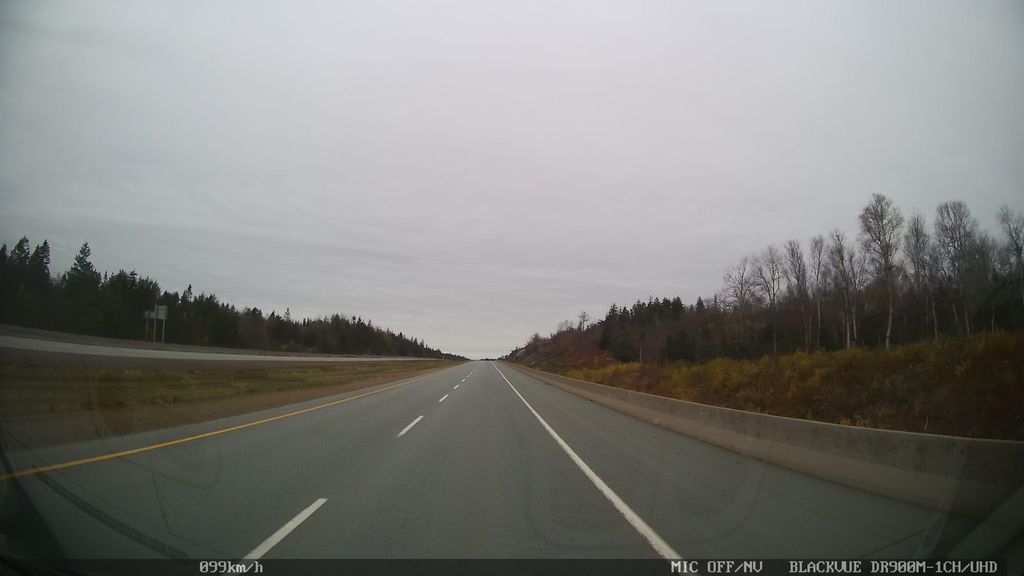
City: halifax